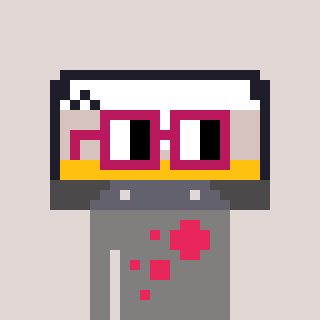
a pixel art character with square dark red glasses, a cassette tape-shaped head and a bluegrey-colored body on a warm background